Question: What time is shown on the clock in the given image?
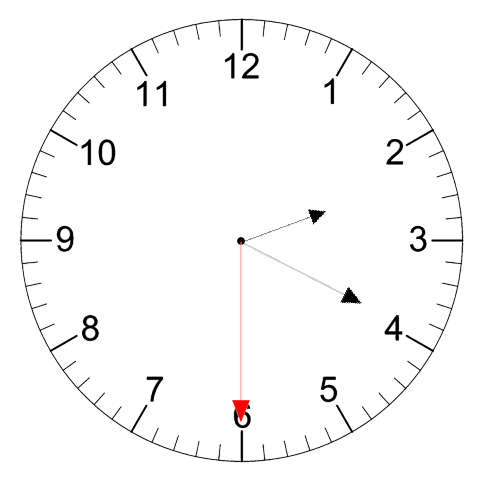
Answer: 02:19:30